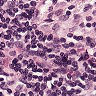
Metastatic tissue present: no